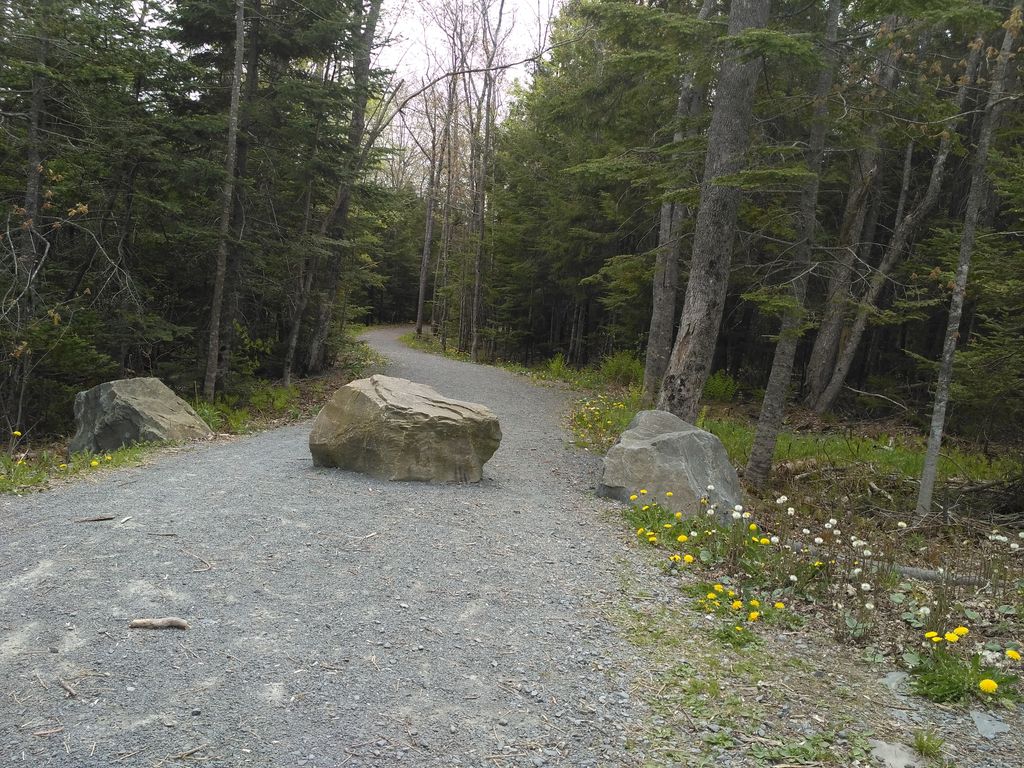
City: halifax